Question: I'm writing a "custom makefile" project using QtCreator and I want to delete a file of my project, so, I select the file in the tree view, press the right click and the "delete" option is disabled and I did not find any way of enable it.
My environment: QtCreator 1.2.1 on SnowLeopard:

Thanks in advance,
Ernesto
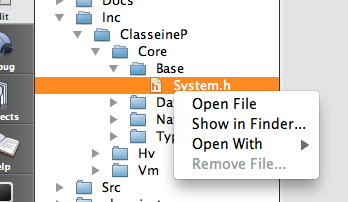
Answer: By the way, I downloaded and installed Qt creator 1.3 beta for Mac OS X and deleting files is working properly.